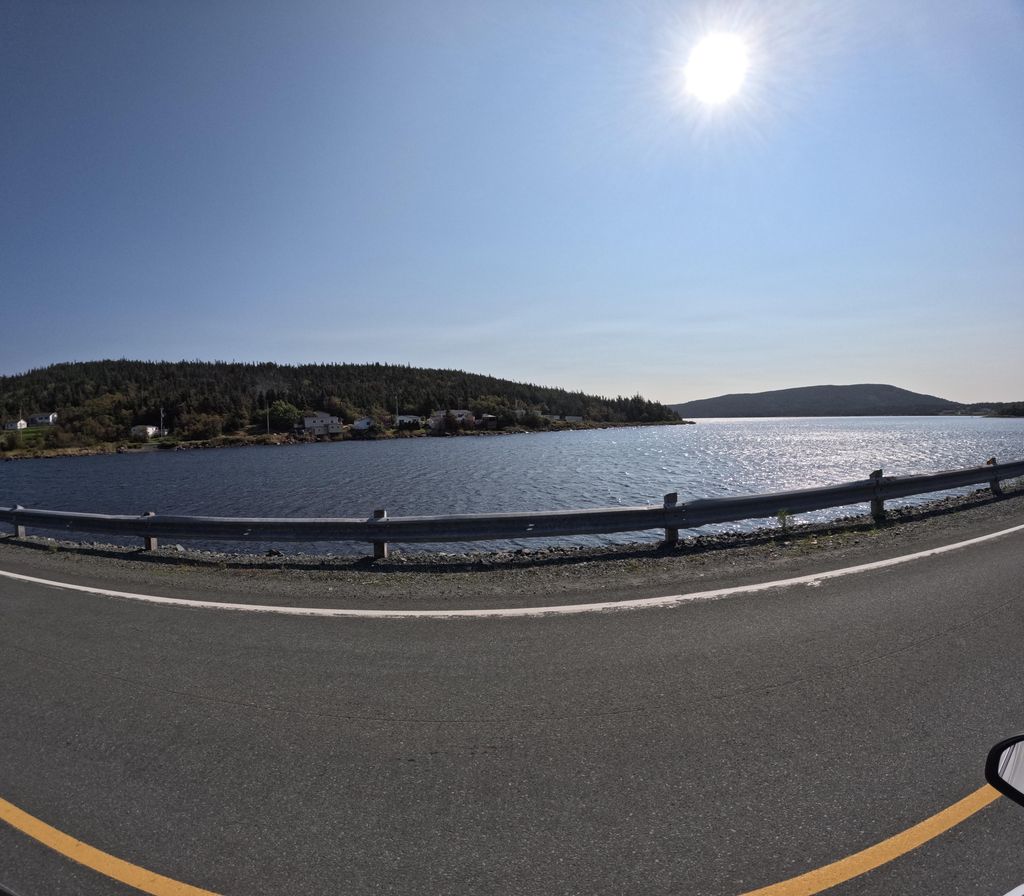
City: st_johns